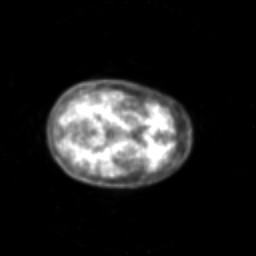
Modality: PET
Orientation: axial
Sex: female
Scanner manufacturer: siemens